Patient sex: M
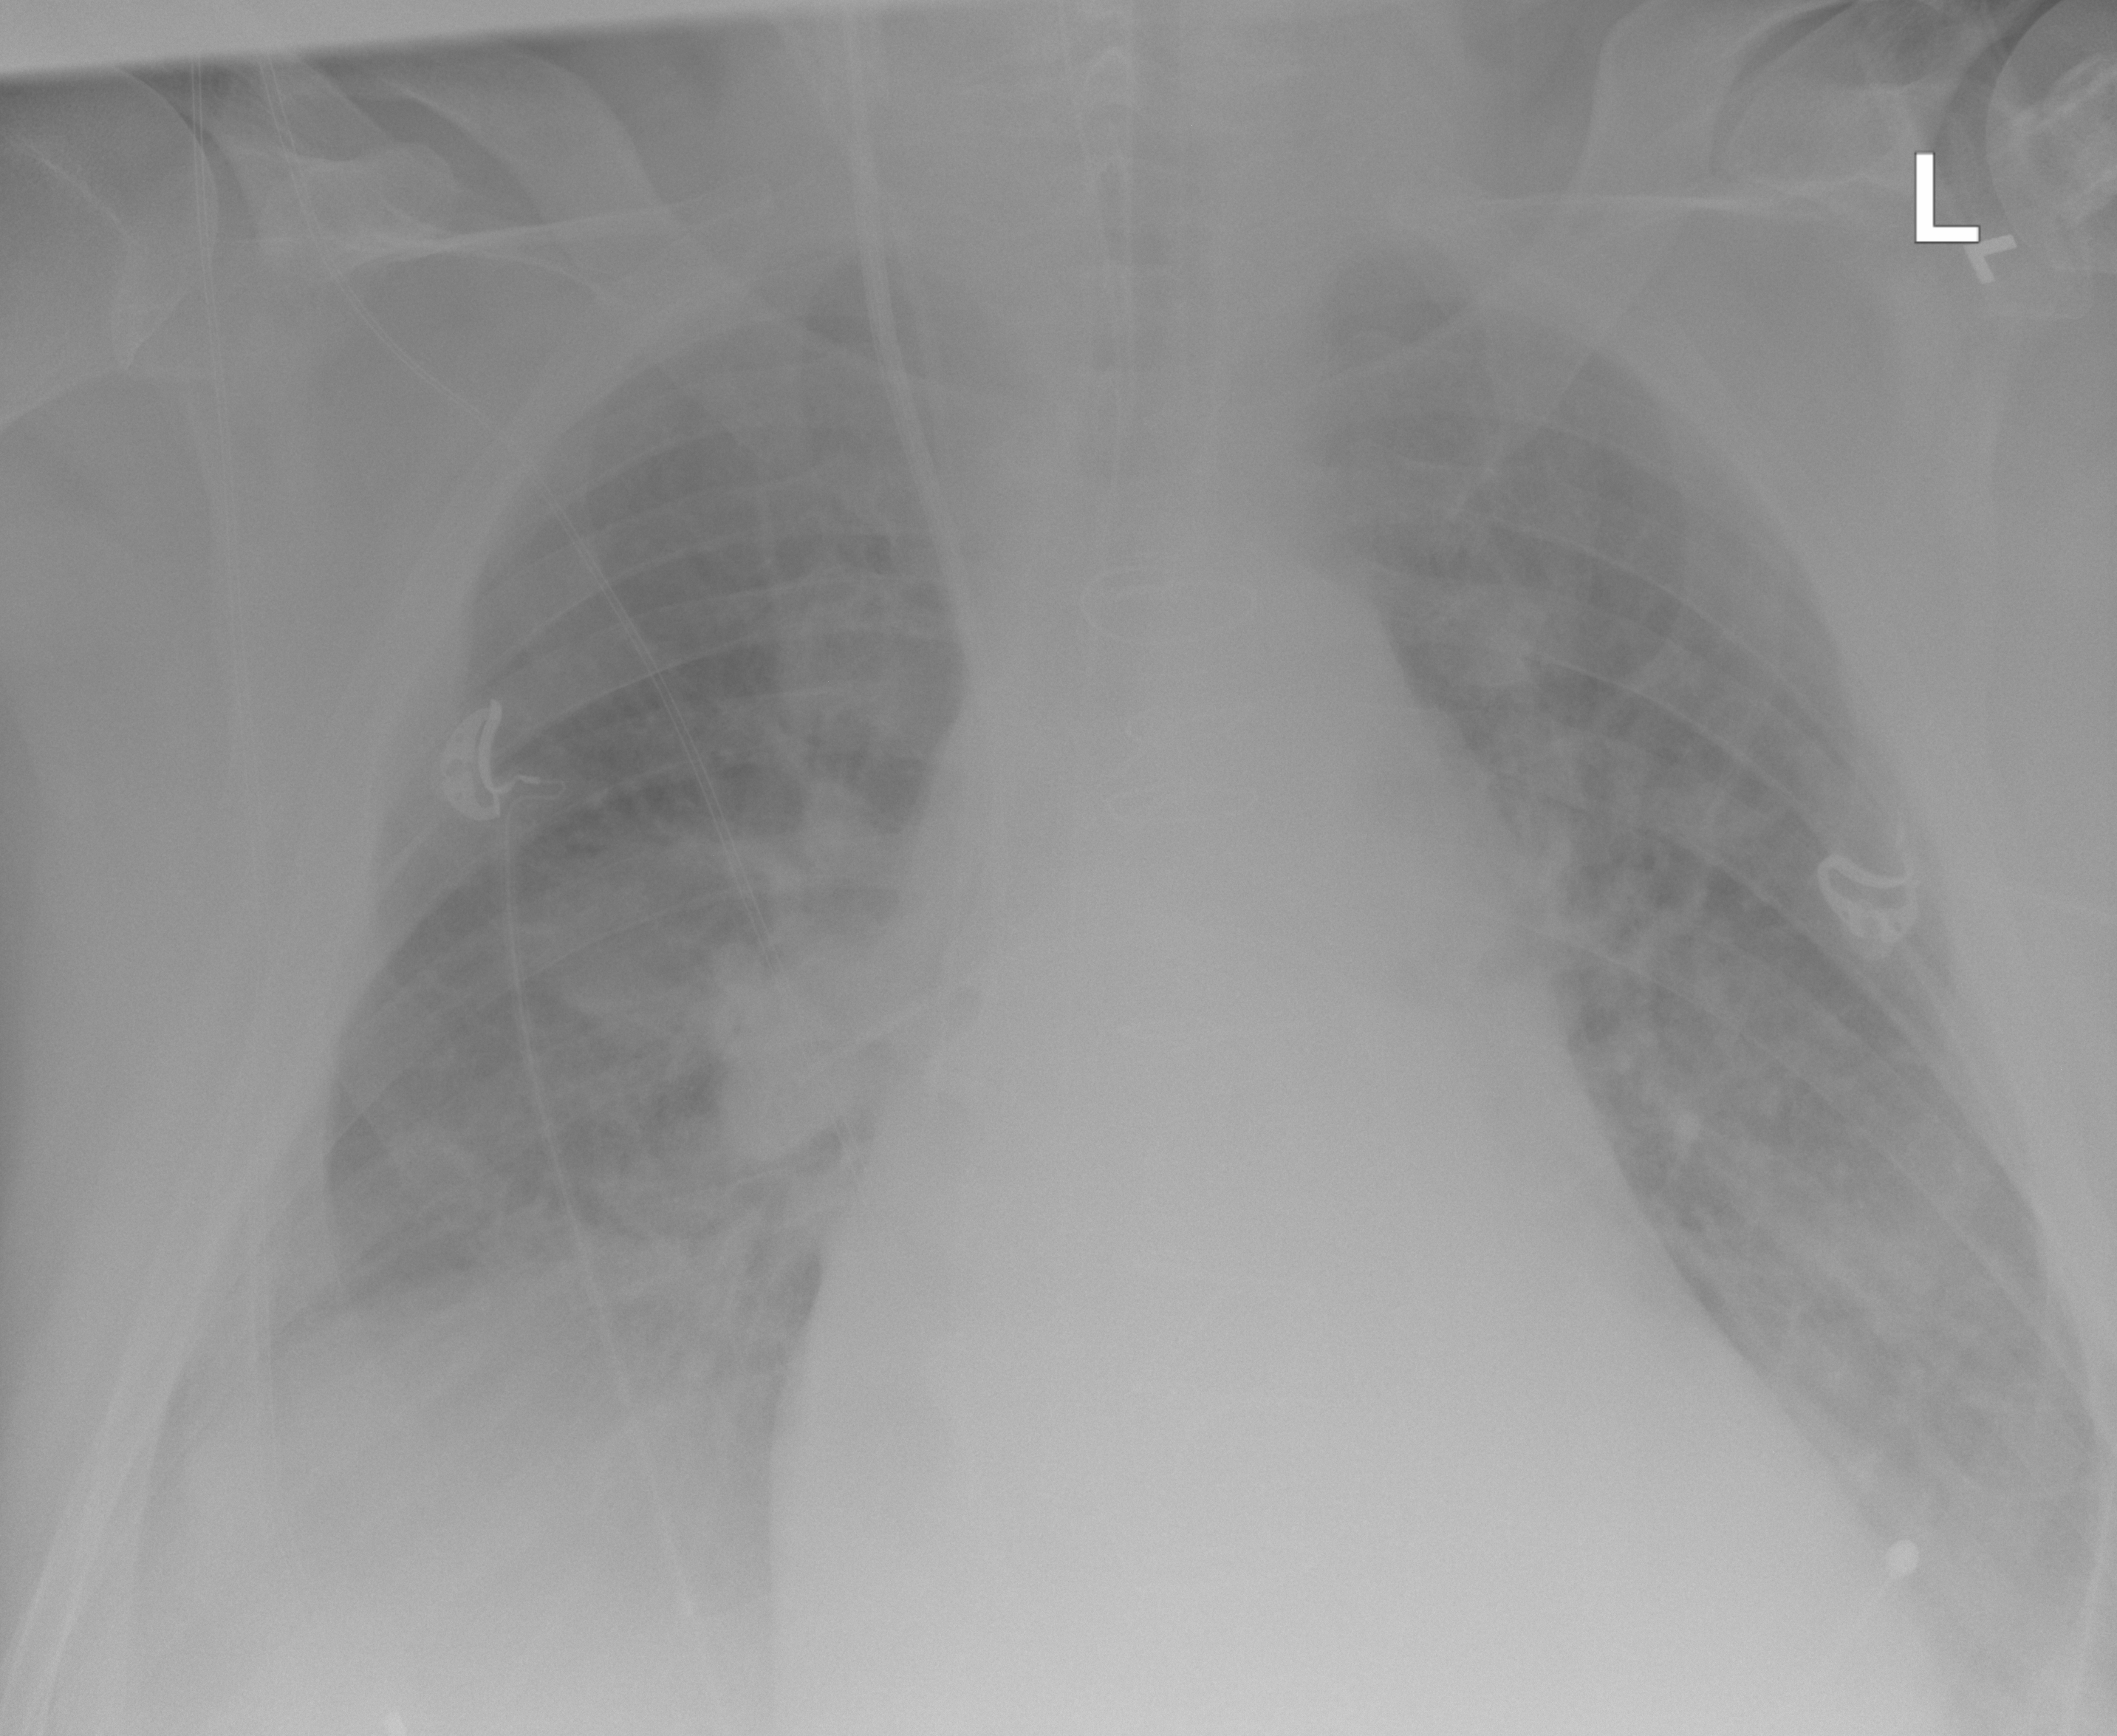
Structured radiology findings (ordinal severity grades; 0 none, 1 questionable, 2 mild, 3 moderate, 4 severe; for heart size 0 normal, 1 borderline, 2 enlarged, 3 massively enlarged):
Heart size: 3
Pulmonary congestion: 1
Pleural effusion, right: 2
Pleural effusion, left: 2
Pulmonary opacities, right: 0
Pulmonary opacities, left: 0
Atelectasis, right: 1
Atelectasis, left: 1